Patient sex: M
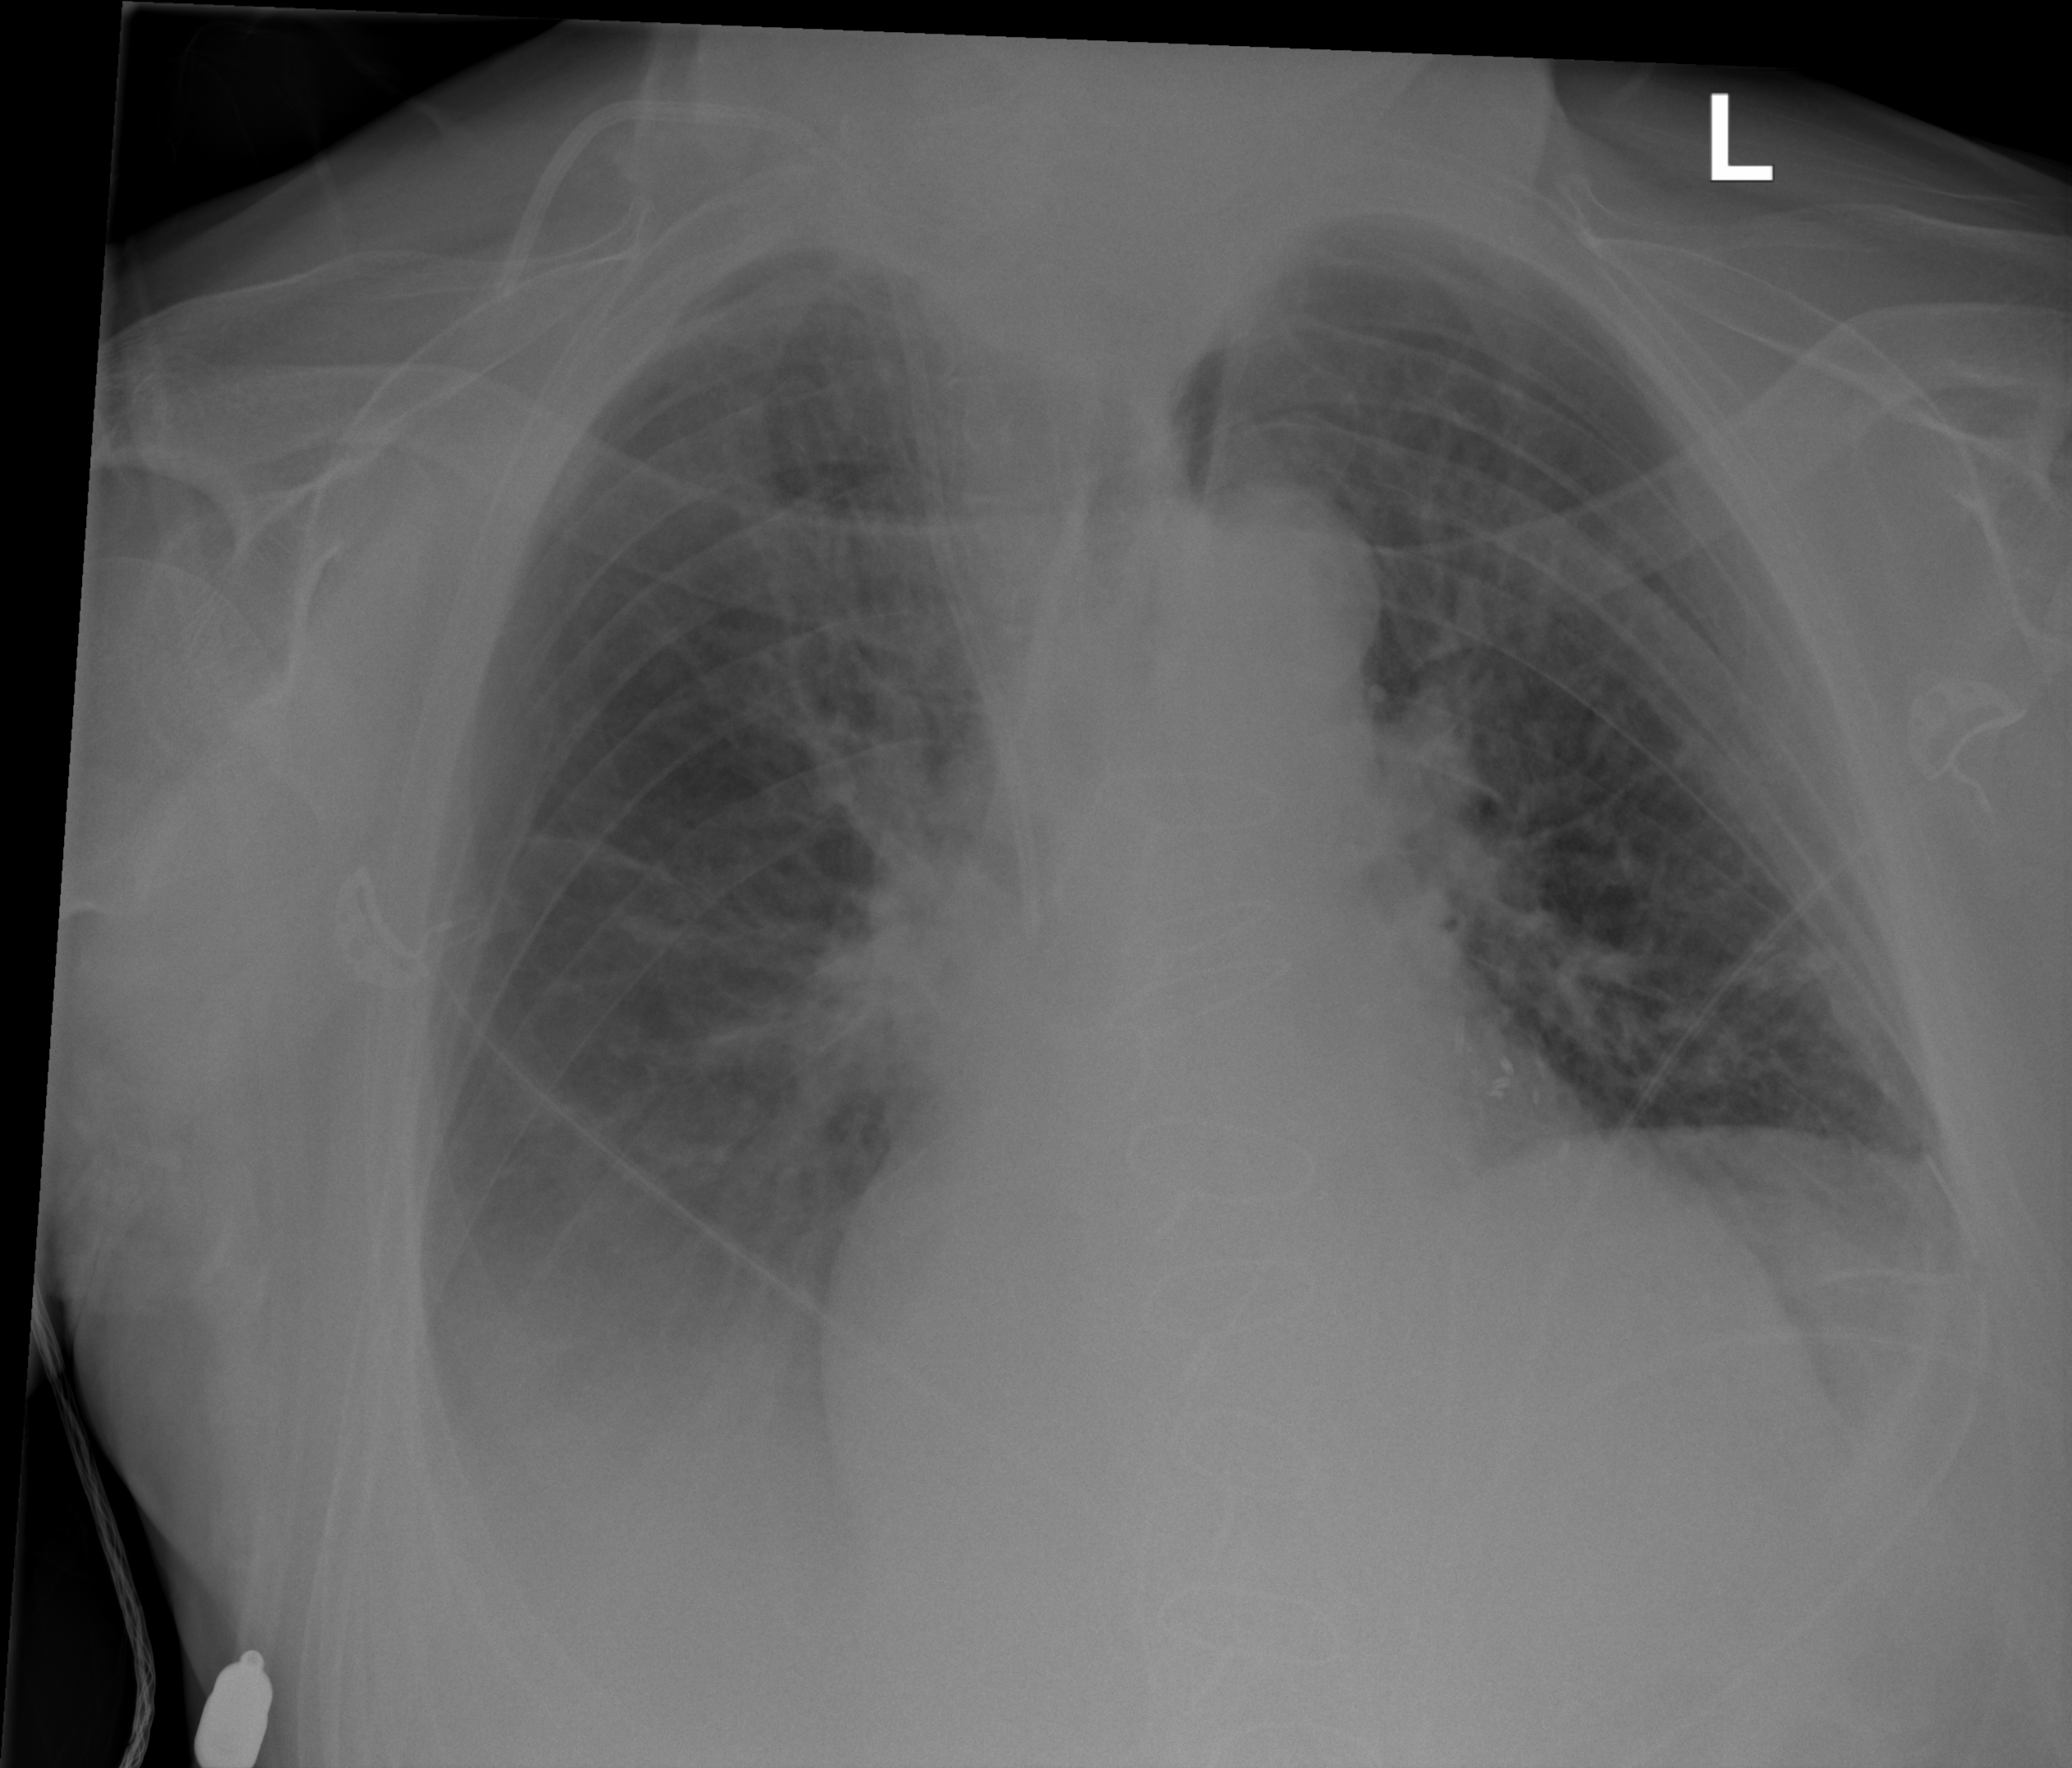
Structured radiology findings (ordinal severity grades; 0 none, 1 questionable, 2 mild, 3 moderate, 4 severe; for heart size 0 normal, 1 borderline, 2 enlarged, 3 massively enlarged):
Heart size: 2
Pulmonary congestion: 2
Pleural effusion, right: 3
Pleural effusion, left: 2
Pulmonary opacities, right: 0
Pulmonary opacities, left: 0
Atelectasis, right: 2
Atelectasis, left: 2